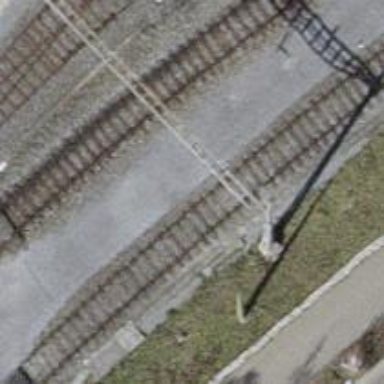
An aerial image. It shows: Railway yard with one track. The railway is electrified with contact line.